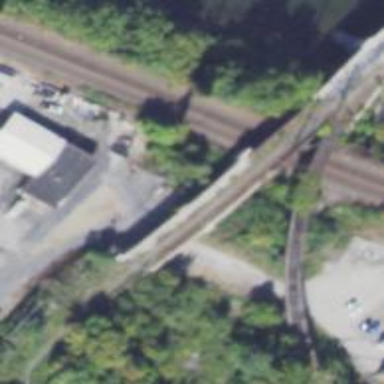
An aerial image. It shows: Disused railway bridge.